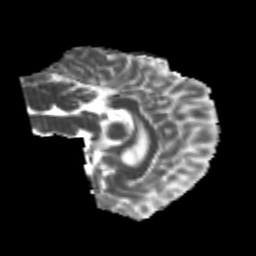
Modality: MD
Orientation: sagittal
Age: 22
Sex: female
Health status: healthy
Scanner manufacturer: philips
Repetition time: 7.386 s
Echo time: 0.08599 s